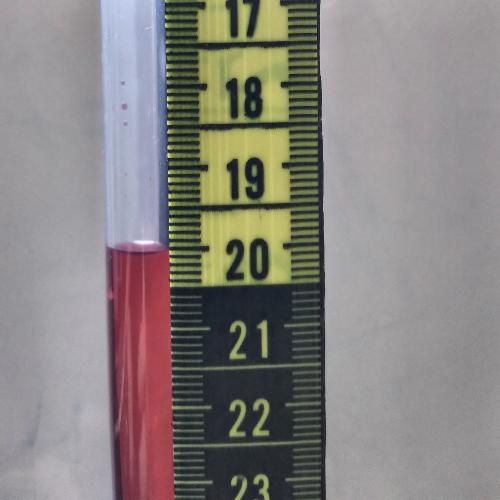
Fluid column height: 20.0 cm